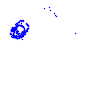
Particle: proton